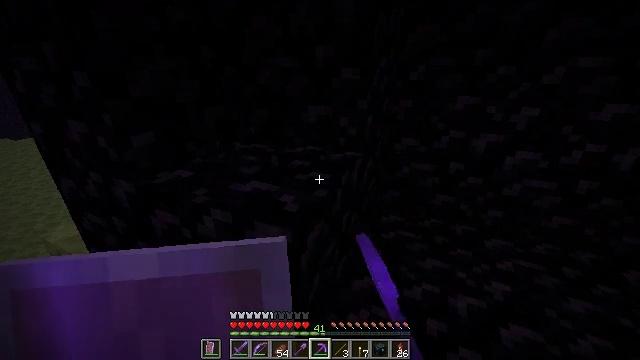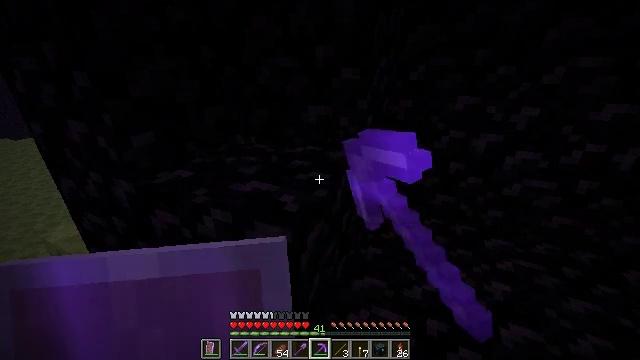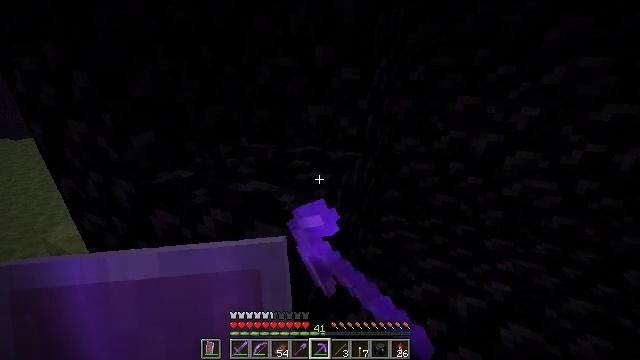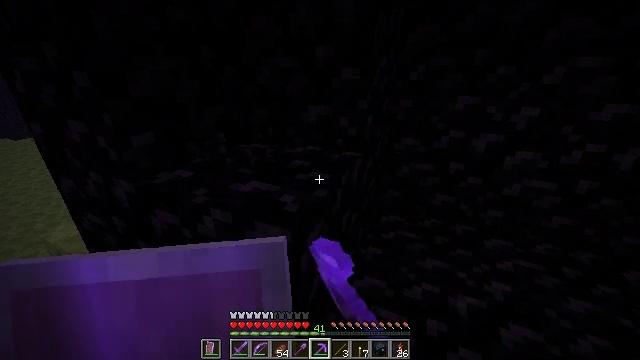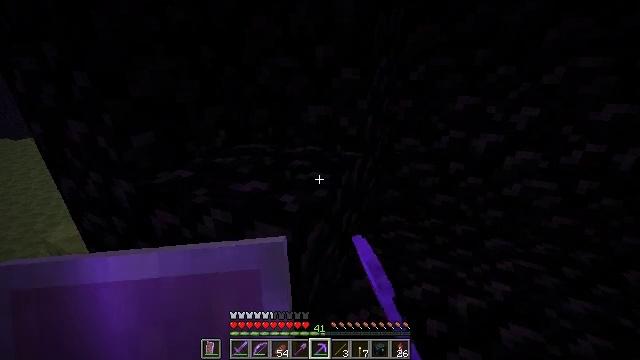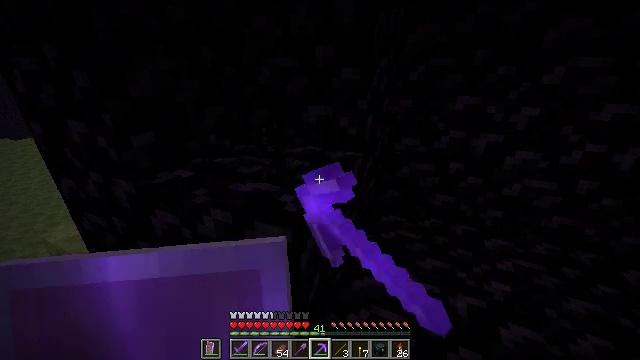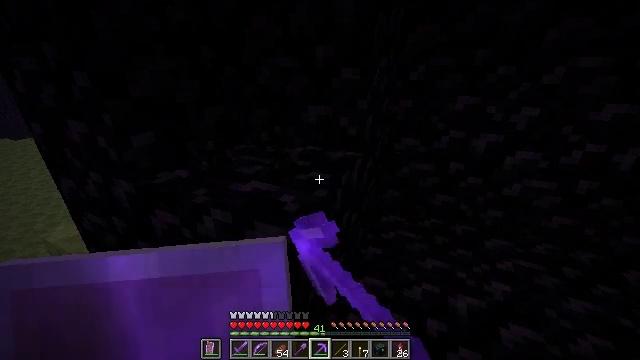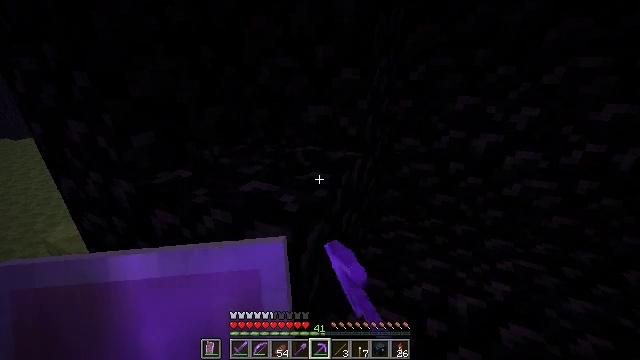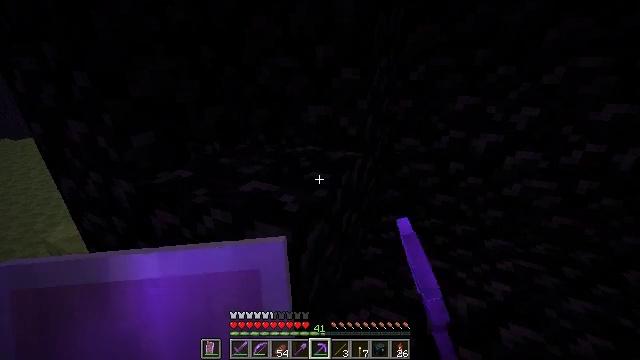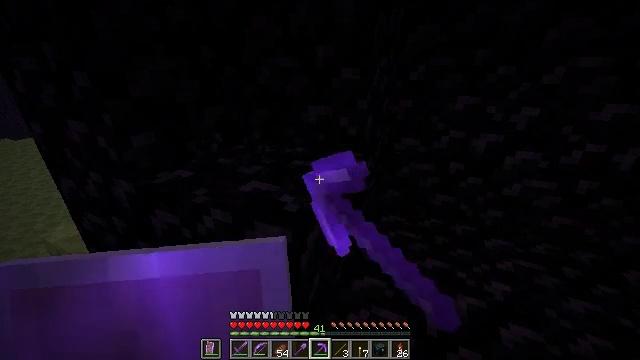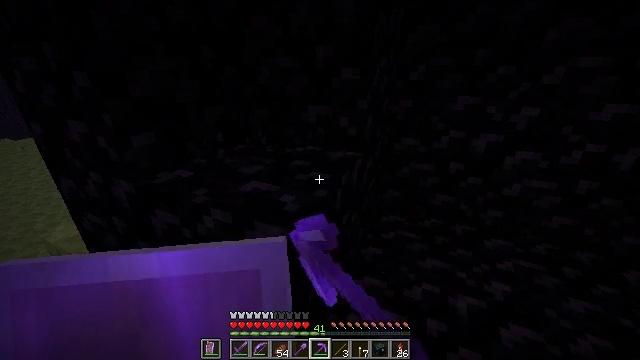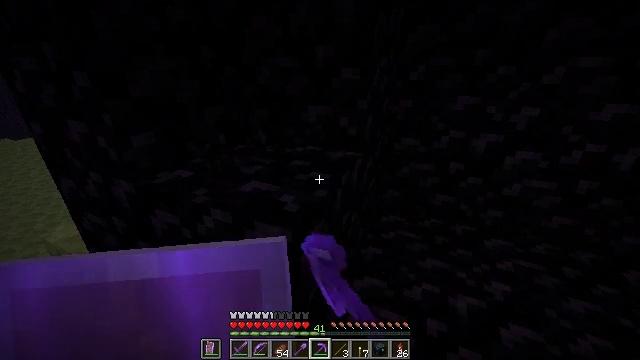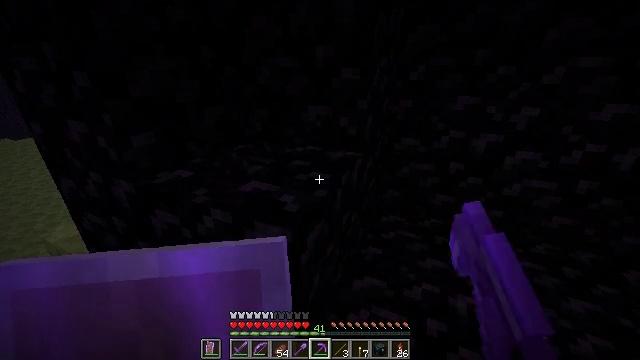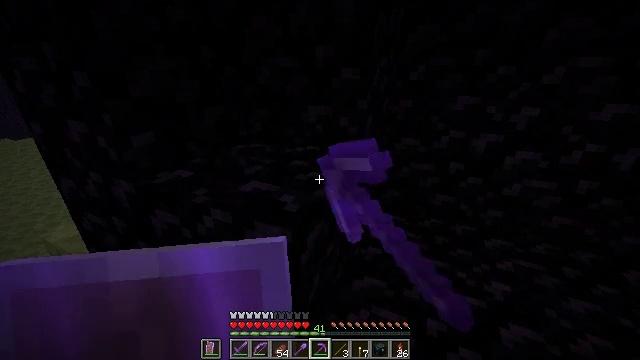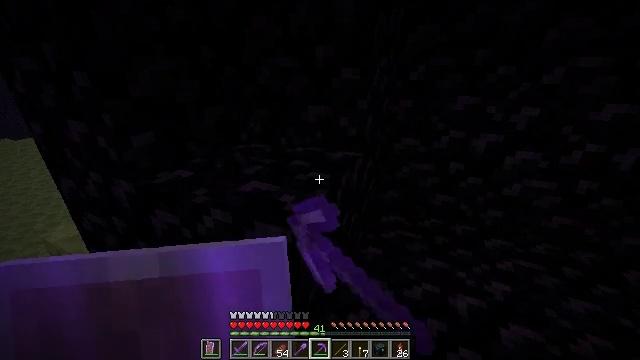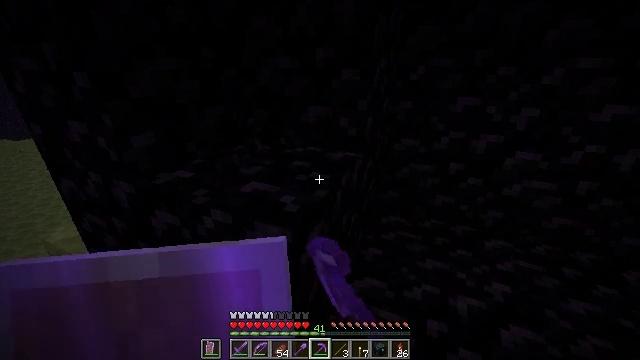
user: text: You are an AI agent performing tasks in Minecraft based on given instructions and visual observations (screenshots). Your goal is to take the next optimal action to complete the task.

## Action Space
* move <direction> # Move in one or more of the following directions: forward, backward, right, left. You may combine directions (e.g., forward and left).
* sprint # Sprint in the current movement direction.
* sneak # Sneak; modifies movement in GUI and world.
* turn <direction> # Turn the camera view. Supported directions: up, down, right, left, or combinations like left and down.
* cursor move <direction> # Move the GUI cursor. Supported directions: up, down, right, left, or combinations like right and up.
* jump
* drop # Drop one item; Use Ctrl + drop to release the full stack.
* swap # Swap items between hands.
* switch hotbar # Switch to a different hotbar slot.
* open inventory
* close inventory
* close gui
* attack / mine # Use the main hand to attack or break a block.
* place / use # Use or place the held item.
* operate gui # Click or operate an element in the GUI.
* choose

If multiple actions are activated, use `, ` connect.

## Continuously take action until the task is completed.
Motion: motion action
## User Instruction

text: Collect obsidian for crafting.
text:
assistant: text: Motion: attack / mine
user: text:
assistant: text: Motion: attack / mine
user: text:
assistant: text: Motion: attack / mine
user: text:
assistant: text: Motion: attack / mine
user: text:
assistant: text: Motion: attack / mine
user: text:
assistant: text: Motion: attack / mine
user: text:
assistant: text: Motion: attack / mine
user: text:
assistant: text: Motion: attack / mine
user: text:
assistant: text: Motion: attack / mine
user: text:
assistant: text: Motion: attack / mine
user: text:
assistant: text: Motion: attack / mine
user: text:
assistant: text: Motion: attack / mine
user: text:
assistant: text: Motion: attack / mine
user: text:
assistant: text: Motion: attack / mine
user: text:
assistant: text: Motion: attack / mine
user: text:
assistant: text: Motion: attack / mine
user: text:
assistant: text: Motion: attack / mine
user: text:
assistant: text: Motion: attack / mine
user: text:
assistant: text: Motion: attack / mine
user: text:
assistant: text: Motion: attack / mine
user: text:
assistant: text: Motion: attack / mine
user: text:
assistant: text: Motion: attack / mine
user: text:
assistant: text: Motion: attack / mine
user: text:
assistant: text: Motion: attack / mine
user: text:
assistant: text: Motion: attack / mine
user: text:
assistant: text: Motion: attack / mine
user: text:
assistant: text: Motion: attack / mine
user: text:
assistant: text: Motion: attack / mine
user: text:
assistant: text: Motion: attack / mine
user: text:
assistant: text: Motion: attack / mine